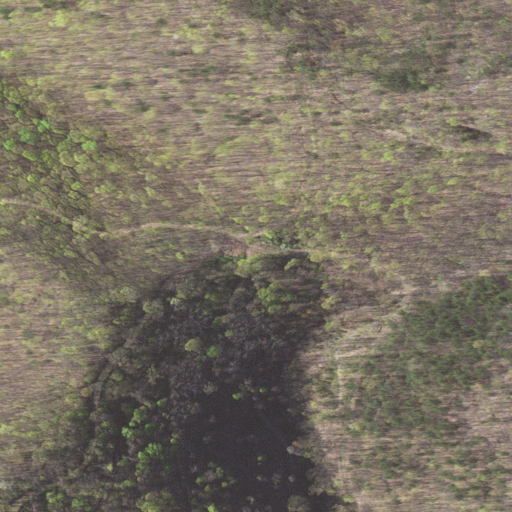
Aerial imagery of gap in Virginia named Smith Gap containing deciduous forest, mixed forest, and evergreen forest